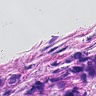
Metastatic tissue present: yes